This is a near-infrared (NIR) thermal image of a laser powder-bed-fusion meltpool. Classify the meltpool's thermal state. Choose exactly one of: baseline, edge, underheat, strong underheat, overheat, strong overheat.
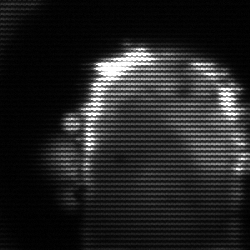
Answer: baseline